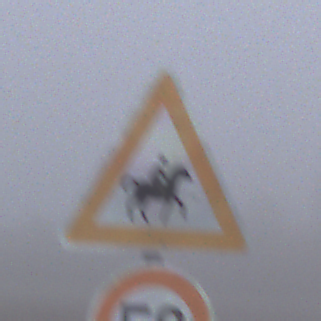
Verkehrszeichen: ReiterLinks
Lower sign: Geschwindigkeit50
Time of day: MorningAfternoon
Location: Outdoor (RoadRail)
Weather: Overcast
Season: NotSpecified
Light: Natural